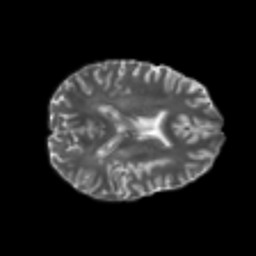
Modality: T2w
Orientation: axial
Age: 32
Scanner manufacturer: philips
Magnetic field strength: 3 T
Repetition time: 8.6 s
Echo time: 0.127 s